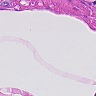
Metastatic tissue present: no